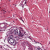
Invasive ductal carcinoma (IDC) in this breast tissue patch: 0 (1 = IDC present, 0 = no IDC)